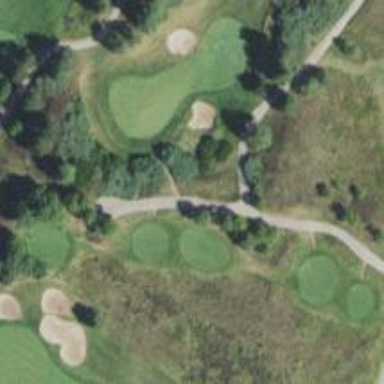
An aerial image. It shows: Footway that doubles as golf path.